Aerial crown-view tile of a tropical tree (Barro Colorado Island, Panama), acquired 20240716:
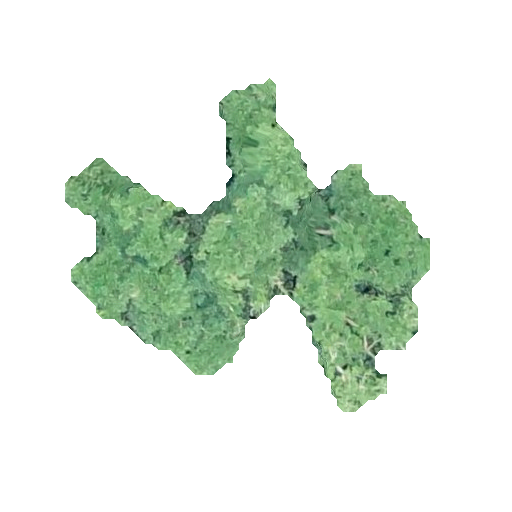
Species: Platypodium elegans
GBIF accepted scientific name: Platypodium elegans
Crown area: 93.081 m²